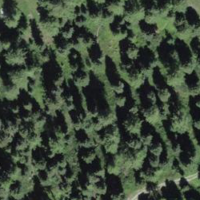
EUNIS habitat code: 43
Species observed at this site:
Periparus ater